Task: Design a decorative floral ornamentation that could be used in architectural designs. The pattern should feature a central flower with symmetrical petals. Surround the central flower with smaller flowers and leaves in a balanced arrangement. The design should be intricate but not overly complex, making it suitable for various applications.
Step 1291:
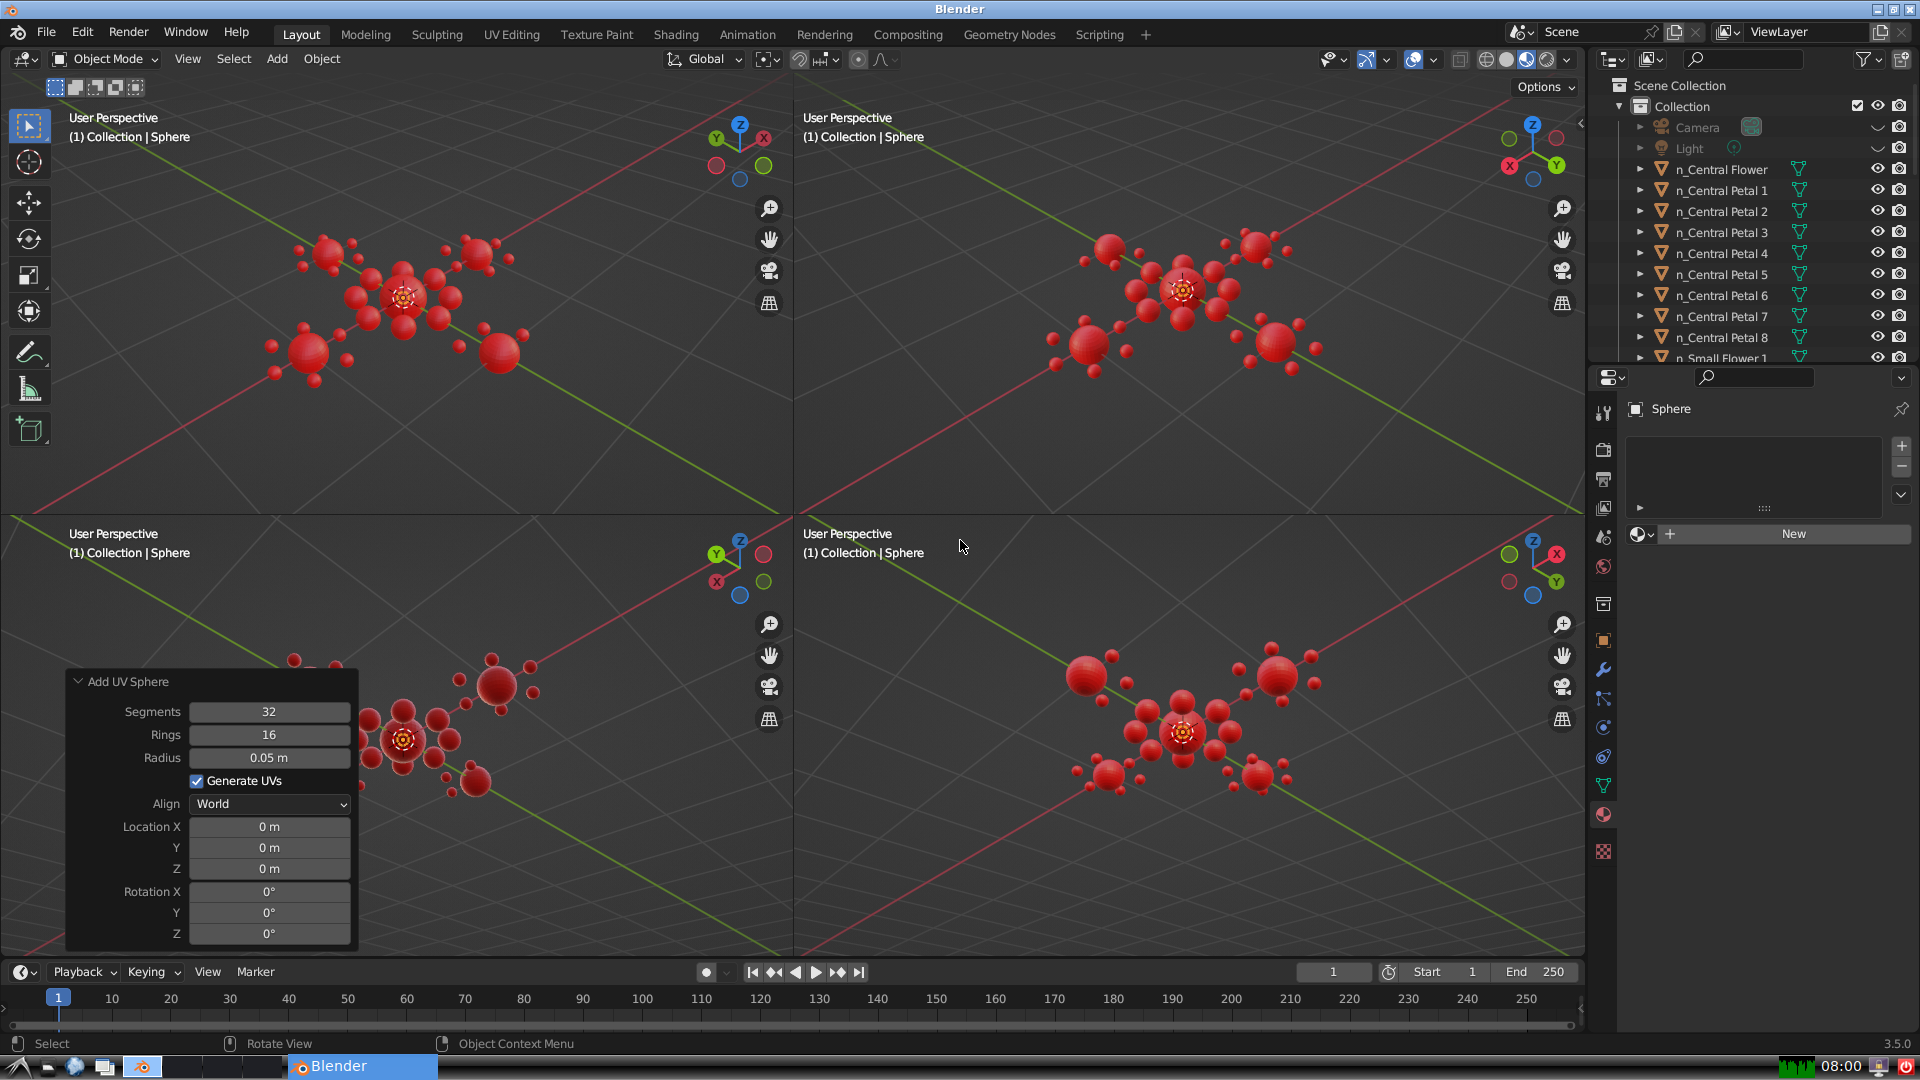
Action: {"mouse_move": [270, 827]}